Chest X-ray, PA view. Patient: 58 years old, sex M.
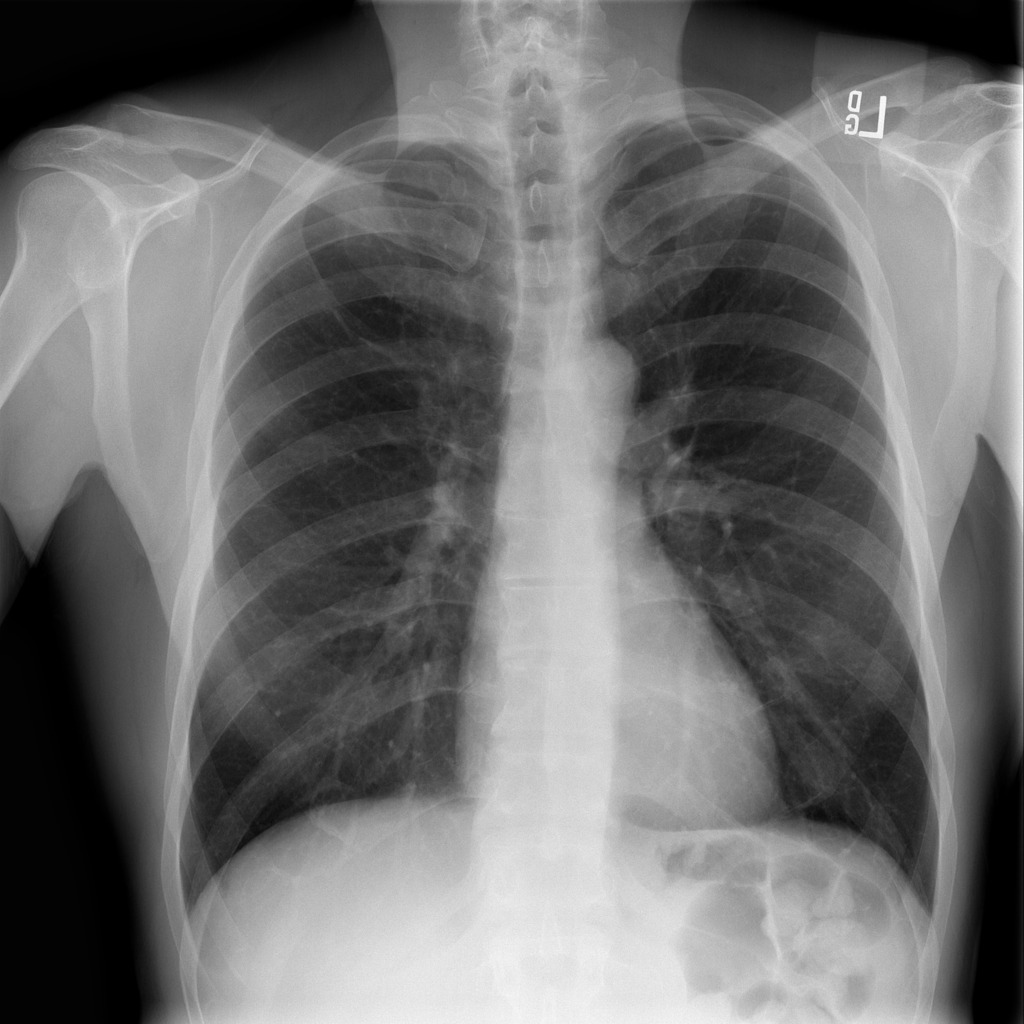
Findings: No Finding